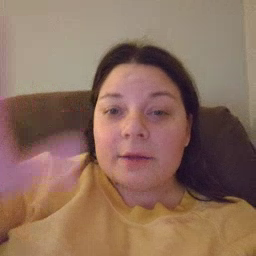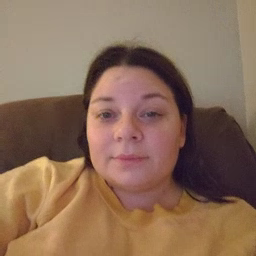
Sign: helicopter